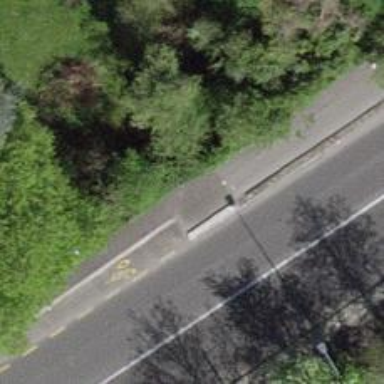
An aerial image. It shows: Asphalt cycleway with adjacent asphalt footway.